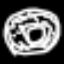
Label: donut